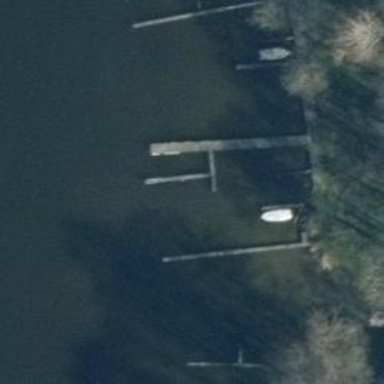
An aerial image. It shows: Man-made pier.